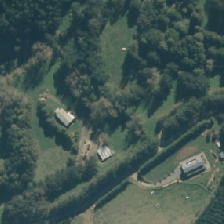
Land cover: broadleaved_indigenous_hardwood